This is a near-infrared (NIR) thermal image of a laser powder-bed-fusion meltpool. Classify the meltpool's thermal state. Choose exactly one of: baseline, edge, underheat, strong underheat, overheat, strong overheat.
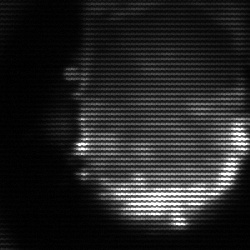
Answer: baseline